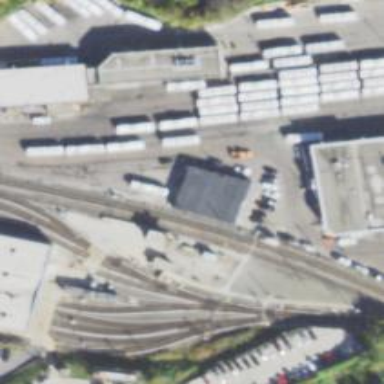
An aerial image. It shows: Railway service station.